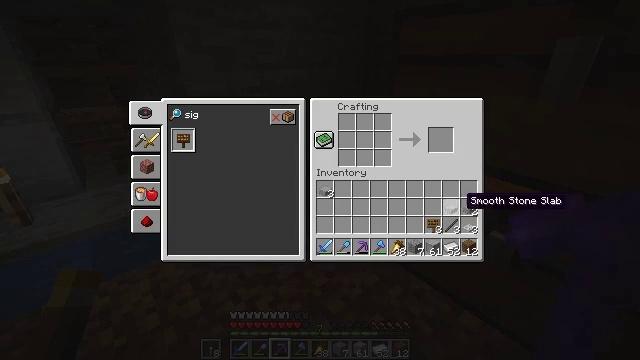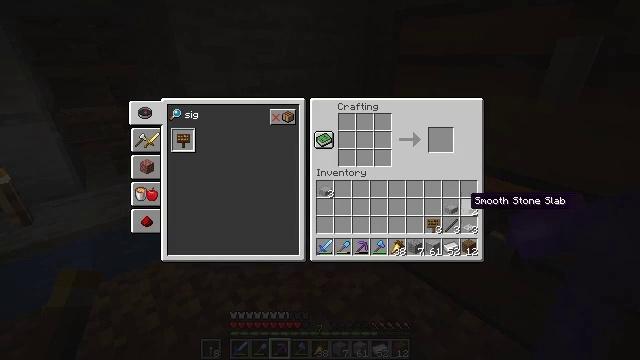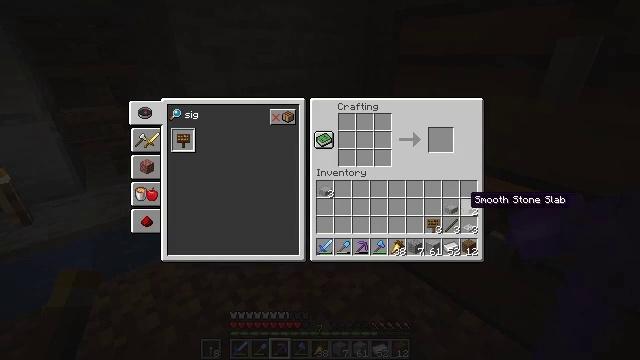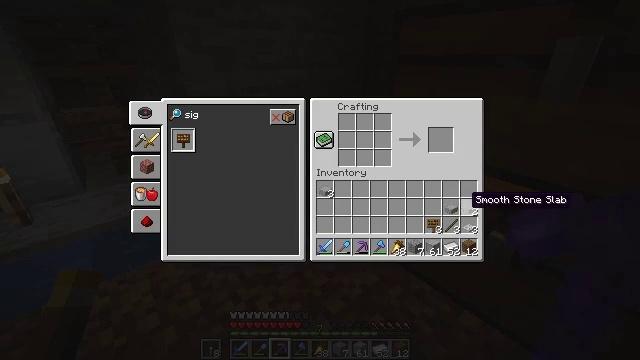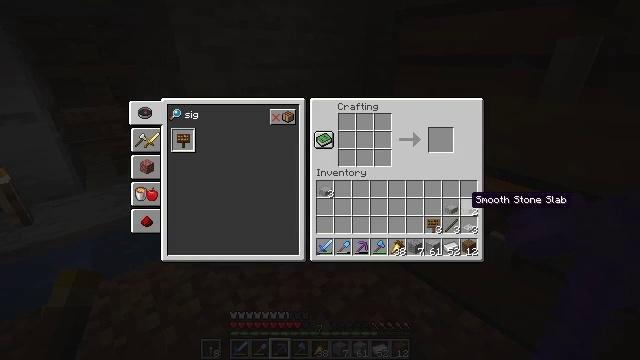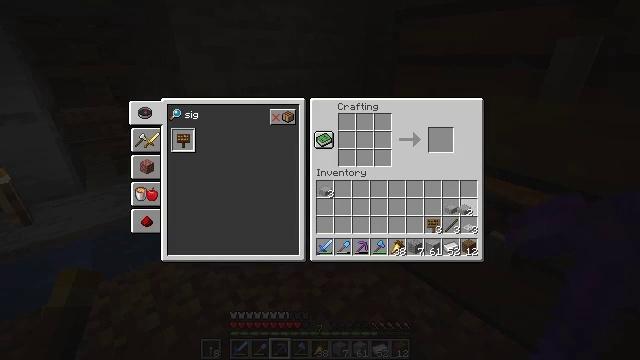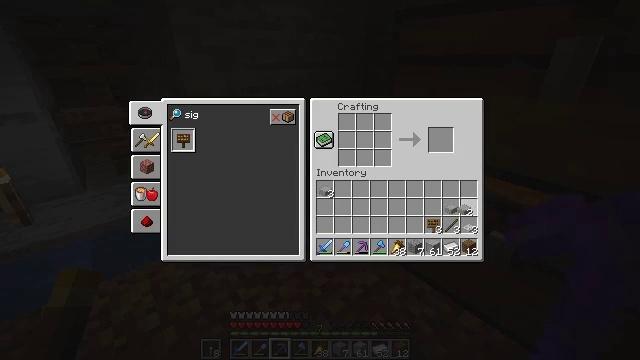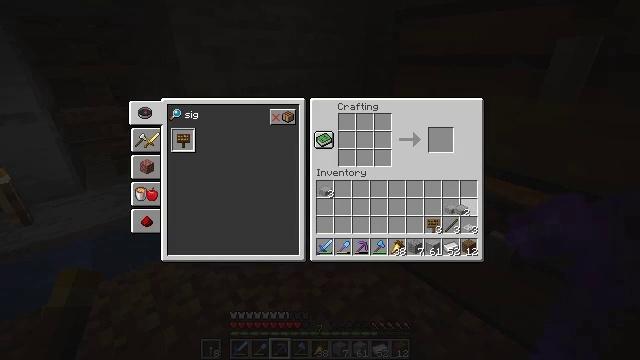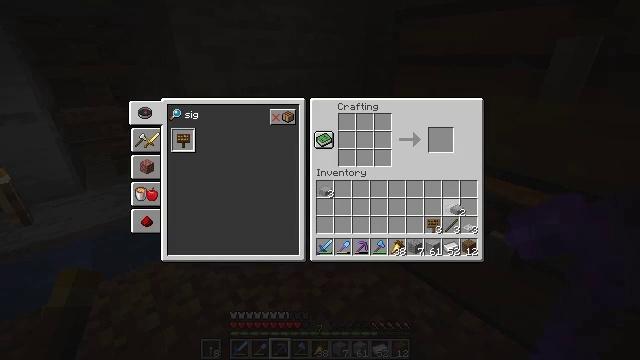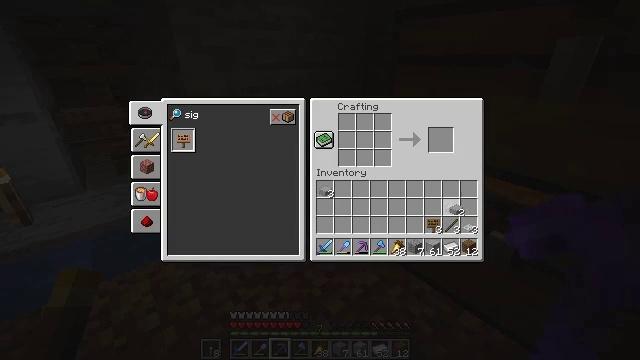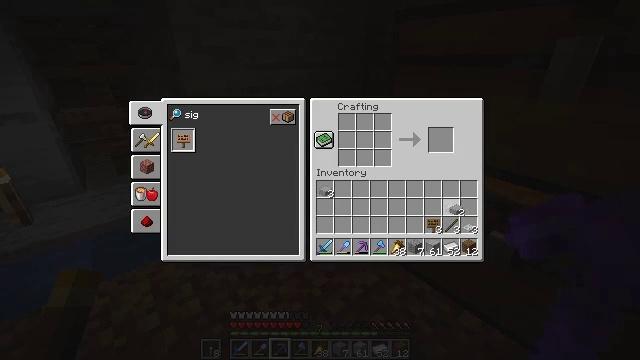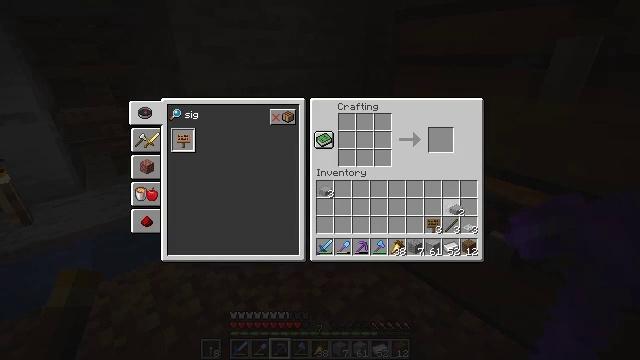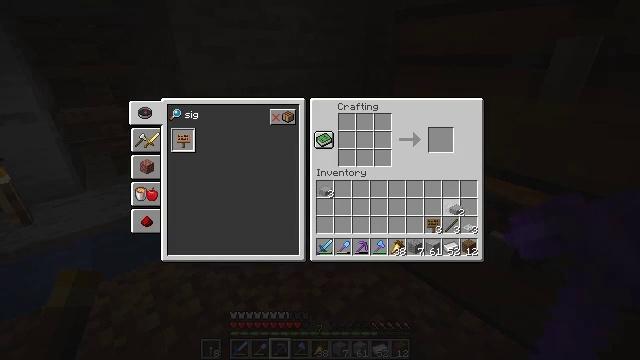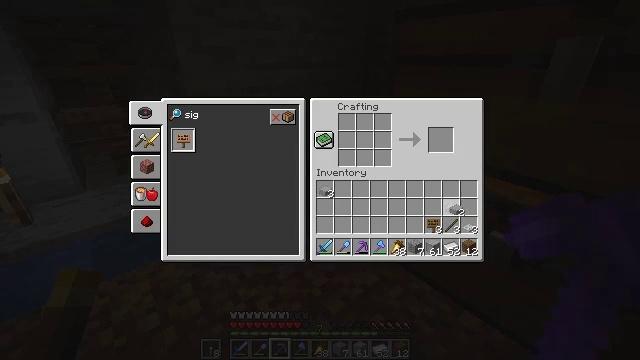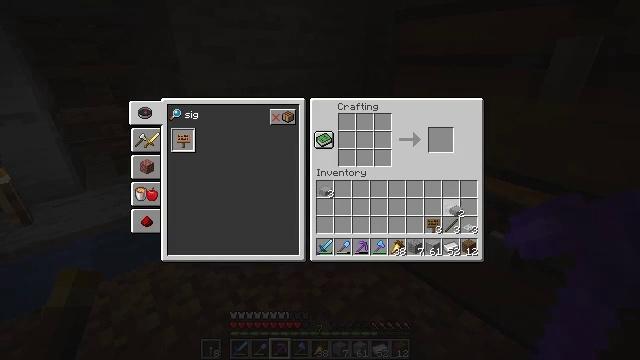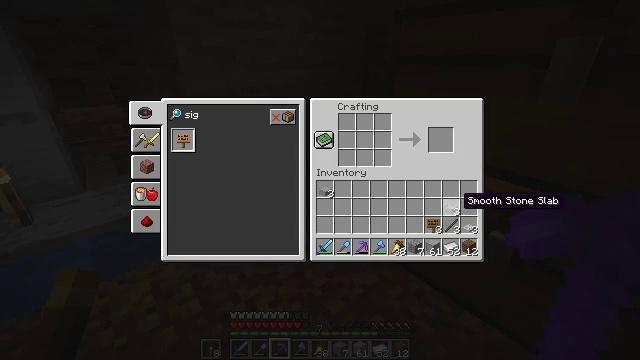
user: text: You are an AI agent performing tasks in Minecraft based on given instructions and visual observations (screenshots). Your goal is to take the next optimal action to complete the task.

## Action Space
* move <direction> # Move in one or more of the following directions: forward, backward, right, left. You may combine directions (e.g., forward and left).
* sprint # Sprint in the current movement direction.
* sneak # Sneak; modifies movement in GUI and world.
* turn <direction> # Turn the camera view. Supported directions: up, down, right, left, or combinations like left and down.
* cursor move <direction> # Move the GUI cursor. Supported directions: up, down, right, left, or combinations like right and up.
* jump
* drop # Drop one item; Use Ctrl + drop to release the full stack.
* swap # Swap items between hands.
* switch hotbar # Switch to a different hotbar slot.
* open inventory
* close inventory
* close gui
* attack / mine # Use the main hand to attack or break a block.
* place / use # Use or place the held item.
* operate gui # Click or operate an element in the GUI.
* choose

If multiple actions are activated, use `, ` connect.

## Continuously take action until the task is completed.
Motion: motion action
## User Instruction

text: craft item andesite wall
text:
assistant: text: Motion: no_op
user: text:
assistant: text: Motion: no_op
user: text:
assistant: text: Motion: no_op
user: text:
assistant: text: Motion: no_op
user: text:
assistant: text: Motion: attack / mine
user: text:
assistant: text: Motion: attack / mine
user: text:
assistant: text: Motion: no_op
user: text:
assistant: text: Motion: no_op
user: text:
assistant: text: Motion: no_op
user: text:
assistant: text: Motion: no_op
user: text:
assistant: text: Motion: no_op
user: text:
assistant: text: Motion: attack / mine
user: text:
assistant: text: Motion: attack / mine
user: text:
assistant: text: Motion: attack / mine
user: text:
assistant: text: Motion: no_op
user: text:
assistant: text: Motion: no_op
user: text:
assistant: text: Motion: no_op
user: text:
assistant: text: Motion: no_op
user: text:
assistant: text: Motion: no_op
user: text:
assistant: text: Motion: no_op
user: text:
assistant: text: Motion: no_op
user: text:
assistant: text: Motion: no_op
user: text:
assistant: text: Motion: no_op
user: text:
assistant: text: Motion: no_op
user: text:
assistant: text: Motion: no_op
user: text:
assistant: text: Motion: no_op
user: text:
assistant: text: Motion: no_op
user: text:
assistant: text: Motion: no_op
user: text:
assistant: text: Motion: no_op
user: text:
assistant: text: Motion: no_op